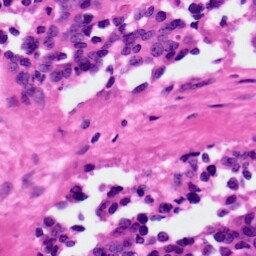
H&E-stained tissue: Ovarian